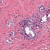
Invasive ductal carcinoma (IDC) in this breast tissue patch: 0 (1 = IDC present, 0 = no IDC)